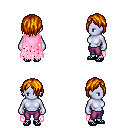
a pixel art fantasy rpg character, female body template, dark elf, purple skin, pink tattered cape, magenta pants, dark blonde bangs hairstyle, ghillies, four views (front, back, left, right), 2x2 character sprite sheet, small pixel art, hard edges, no anti-aliasing